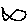
Label: fish